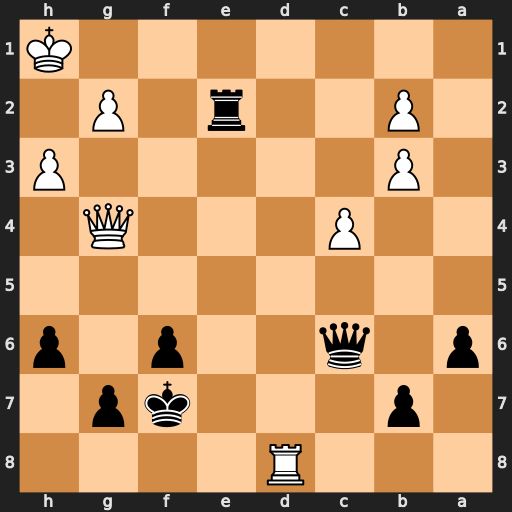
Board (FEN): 3R4/1p3kp1/p1q2p1p/8/2P3Q1/1P5P/1P2r1P1/7K
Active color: b
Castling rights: -
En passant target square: -
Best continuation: Re1+ Kh2 Qc7+